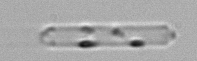
Label: Cerataulina_pelagica